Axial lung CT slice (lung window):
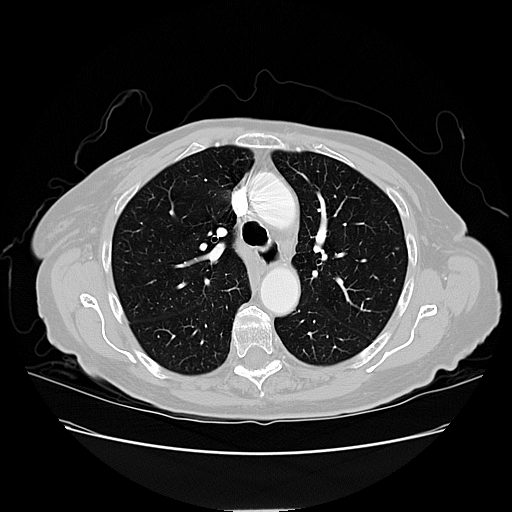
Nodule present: no